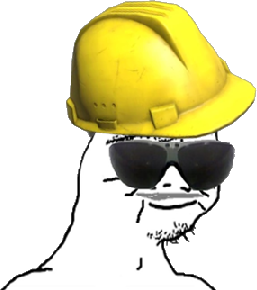
Label: 5_Boomer